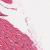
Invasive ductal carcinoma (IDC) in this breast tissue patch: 0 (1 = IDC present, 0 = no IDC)